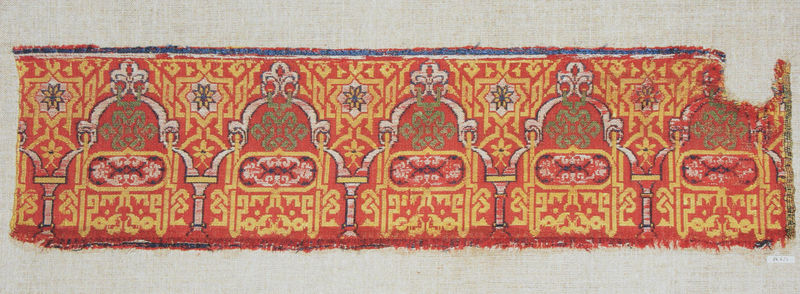
Titel: Seidengewebe
Standort: Berlin
Institution: Kunstgewerbemuseum
Schlagwörter: blau, weiß, gelb, grün, ocker, blumen, orange, schwarz, säulen, blüten, rot, muster, ornament, teppich, alt, architektur, band, türbogen, felder, gold, stickerei, stoff, borte, ranken, schrift, bogen, rand, bordüre, symmetrie, dekor, ornamente, streifen, läufer, schriftzeichen, foto, fotografie, photographie, bögen, kante, arkade, fetzen, orient, orientalisch, stern, sterne, lilie, arkaden, kapitell, photo, fragment, geometrisch, arabisch, farbfoto, verschlungen, mittelalter, tempel, gewebe, bänder, textil, ornamentik, gewebt, arabien, islam, weben, arabesken, weberei, riss, franse, fehler, maurisch, beschädigt, muslimisch, islamisch, abgewetzt, flecht, frise, indisch, löchrig, ausriß, flechtmuster, textilie, rest, arcitektur, folralk, testilie, zentralasien, ferzen, torbogen grün